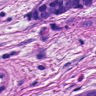
Metastatic tissue present: yes